Aerial crown-view tile of a tropical tree (Barro Colorado Island, Panama), acquired 20250317:
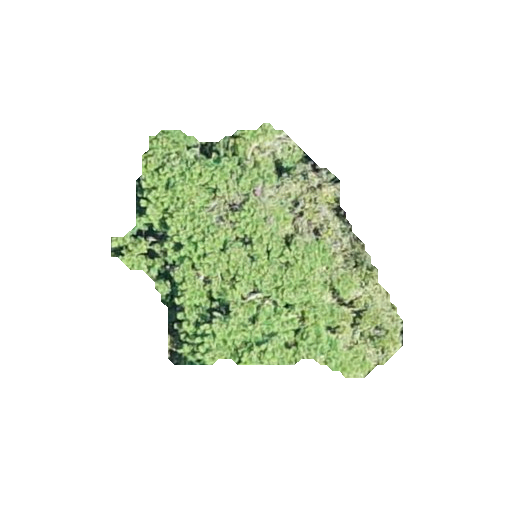
Species: Jacaranda copaia
GBIF accepted scientific name: Jacaranda copaia
Crown area: 73.102 m²